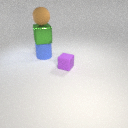
small purple rubber cube in front of large blue rubber cylinder